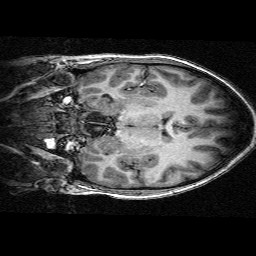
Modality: T1w
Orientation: coronal
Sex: female
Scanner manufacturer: siemens
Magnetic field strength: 3 T
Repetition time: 2.3 s
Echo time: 0.00336 s